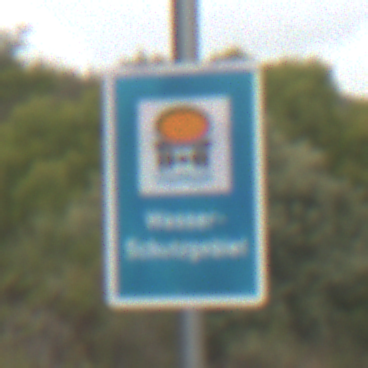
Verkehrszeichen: Wasserschutzgebiet
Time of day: Midday
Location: Outdoor (Nature)
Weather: Overcast
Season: NotSpecified
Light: Natural